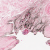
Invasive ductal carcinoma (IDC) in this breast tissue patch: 0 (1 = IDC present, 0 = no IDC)